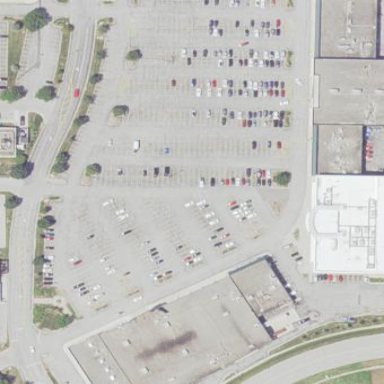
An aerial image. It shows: Retail area.